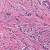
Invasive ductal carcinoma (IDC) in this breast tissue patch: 0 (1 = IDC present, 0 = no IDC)